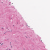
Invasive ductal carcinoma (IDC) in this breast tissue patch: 0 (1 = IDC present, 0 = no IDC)